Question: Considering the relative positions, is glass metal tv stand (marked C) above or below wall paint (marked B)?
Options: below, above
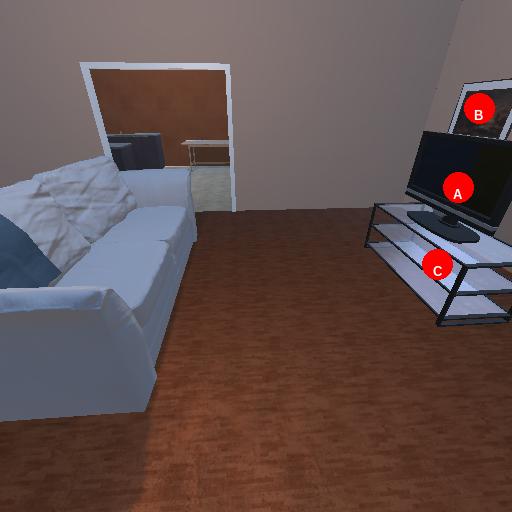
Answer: below